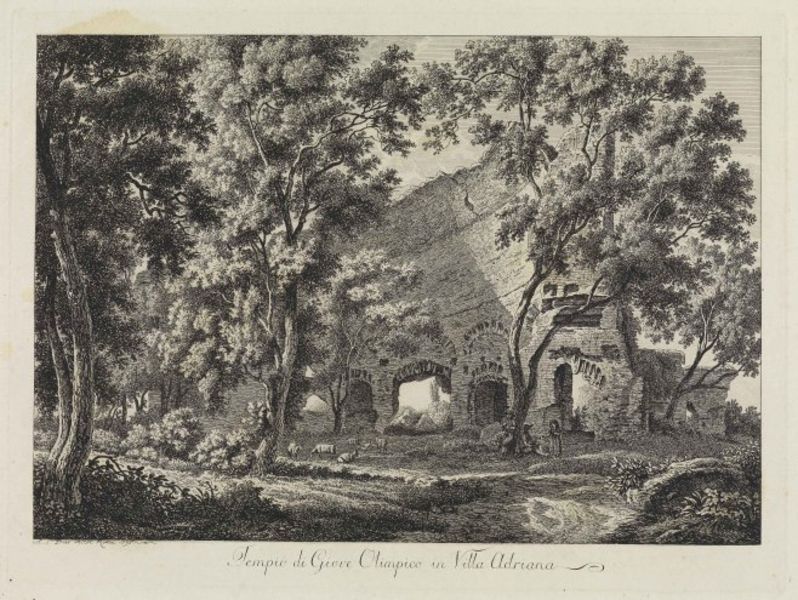
Titel: Tivoli: die Villa des Hadrian, Tempel des olympischen Zeus
Künstler: Albert Christoph Dies
Standort: Karlsruhe
Institution: Staatliche Kunsthalle Karlsruhe
Schlagwörter: baum, berg, blätter, gemälde, himmel, laub, mann, schatten, weiß, wolken, bäume, landschaft, menschen, sitzen, stadt, äste, abend, blumen, fenster, frau, grau, licht, schwarz, tür, zeichnung, gebäude, gras, haus, park, rasen, tiere, weg, wiese, alt, wand, architektur, stein, steine, bild, bach, baumstamm, feld, kühe, natur, stamm, strauch, brücke, busch, büsche, einsam, pfad, sonne, sträucher, boden, land, blatt, pflanzen, theater, wald, kinder, schrift, liegen, bogen, italien, hang, risse, mauer, grafik, grasen, herde, schweine, idylle, rast, farblos, rand, französisch, rundbogen, fluß, stämme, inschrift, durchgang, zeigen, tor, foto, bögen, verfall, eingang, ruine, schaf, burg, weiden, torbogen, lichtung, druck, lithographie, schwarz-weiss, radierung, stich, text, höhlen, worte, aquatinta, bleistift, ruinen, arkaden, rom, tore, villa, karte, öffnung, mauern, schatte, nadeln, verborgen, tempel, viadukt, wal, kupferstich, schafe, hirte, hirten, hüten, schaafe, schäfer, schief, wort, legende, burgruine, torbögen, kolosseum, wörter, ausgrabung, überrest, lebewesen, hirt, kunstwerk, schafhirte, bukolik, tordurchgang, bauruine, schafte, di, villa adriana, adriana, lithograpfhi, giove, hirzen, hirde